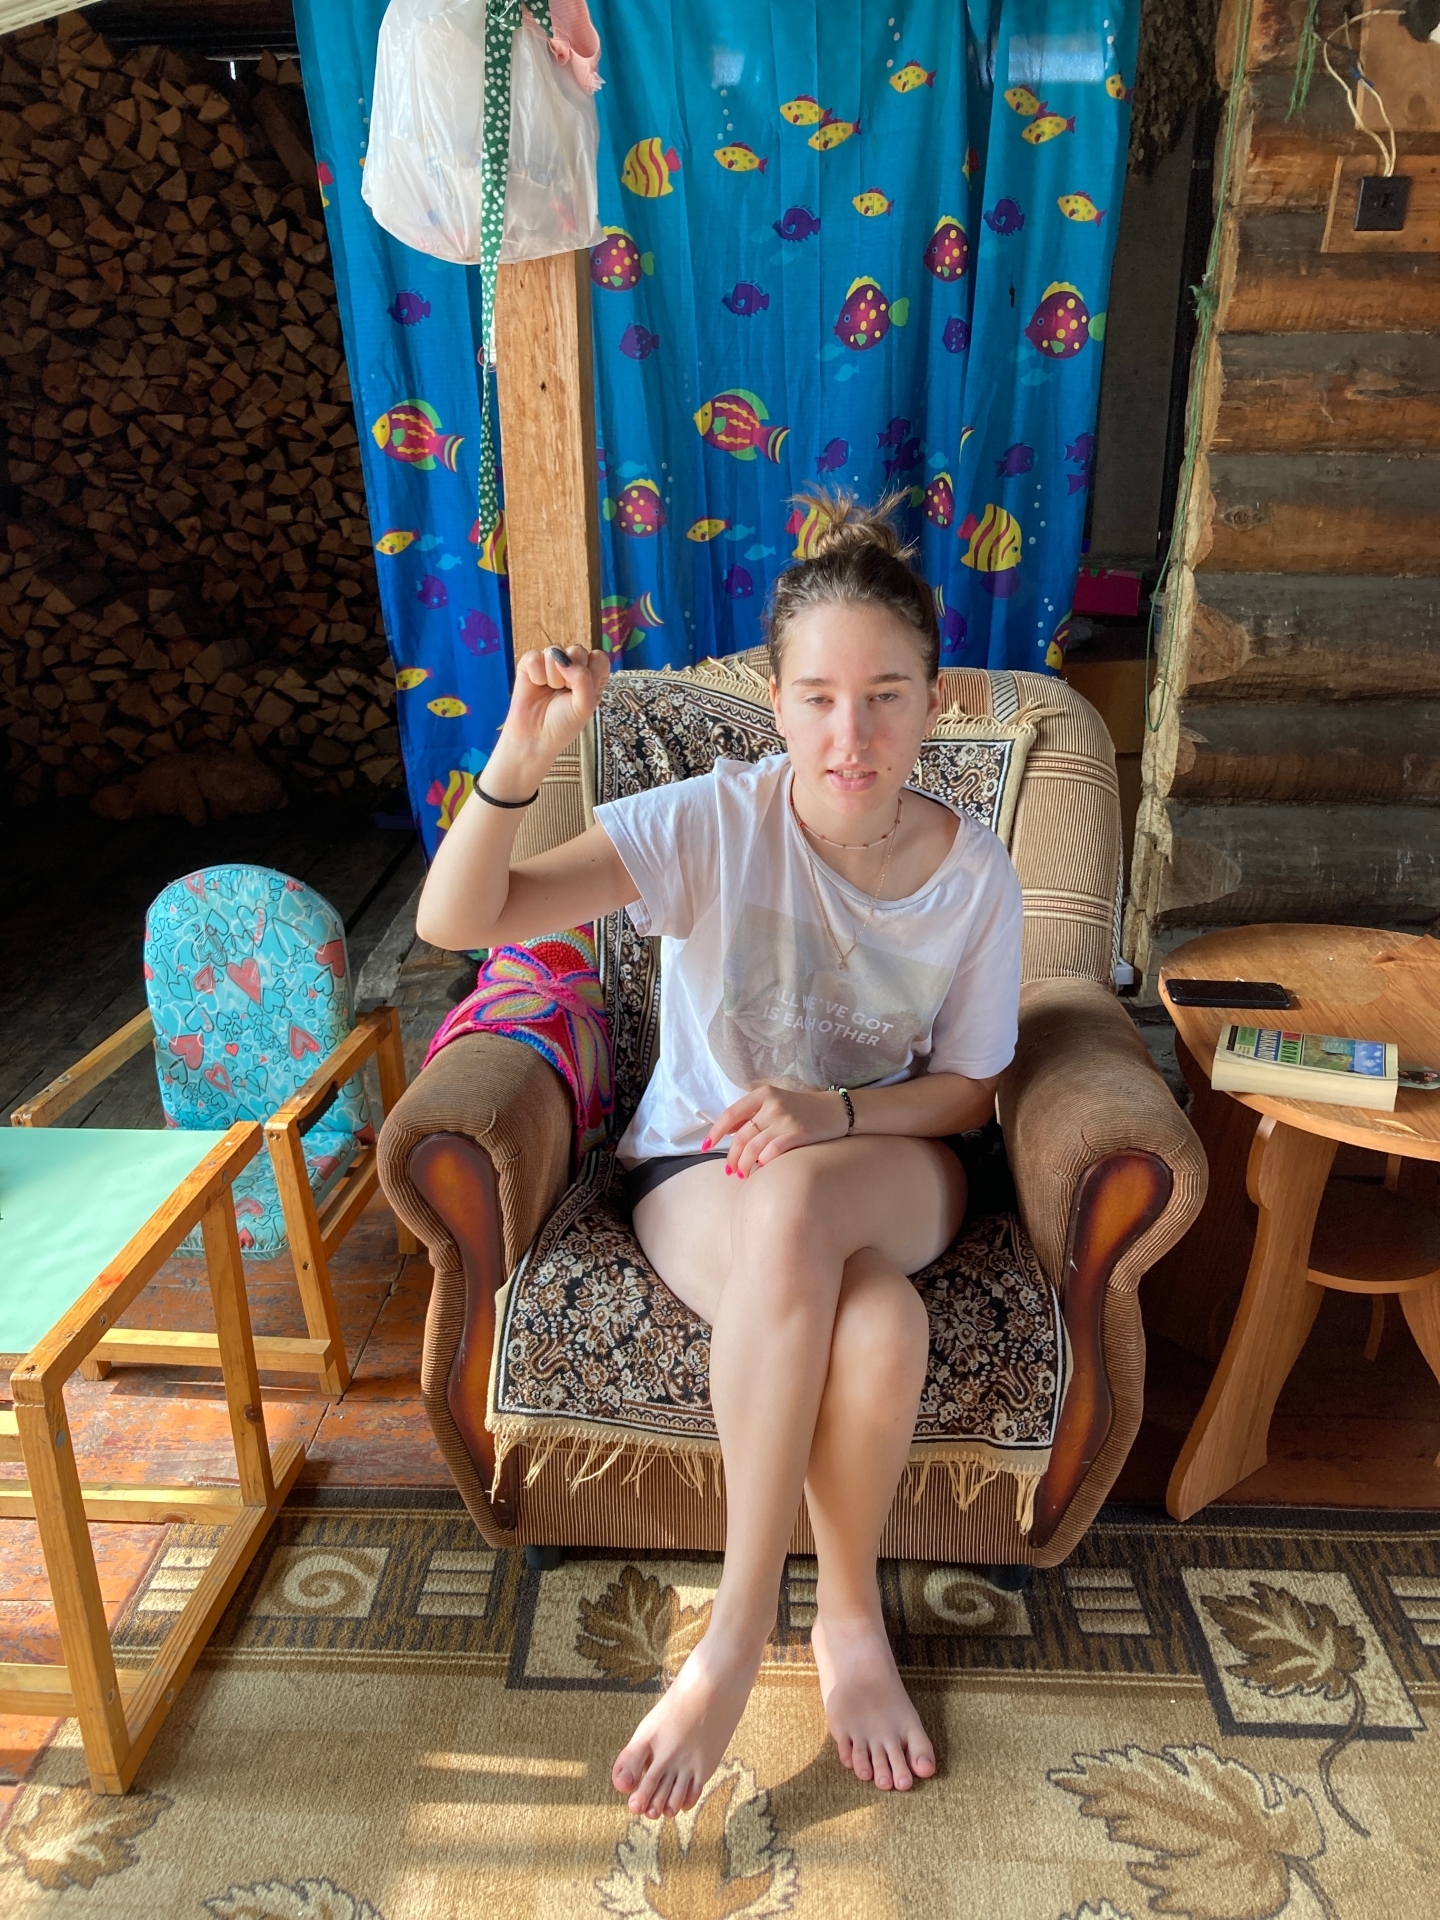
Label: clear